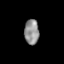
Tissue: skin
Cell type: Epithelial cells
Senescence score: 0.2591
Nuclear area (px): 358
Mean DAPI intensity: 144.986